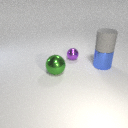
small purple metal sphere to the left of large blue metal cylinder